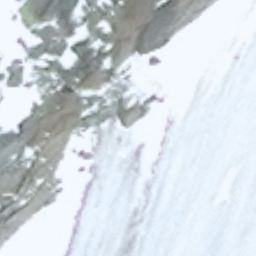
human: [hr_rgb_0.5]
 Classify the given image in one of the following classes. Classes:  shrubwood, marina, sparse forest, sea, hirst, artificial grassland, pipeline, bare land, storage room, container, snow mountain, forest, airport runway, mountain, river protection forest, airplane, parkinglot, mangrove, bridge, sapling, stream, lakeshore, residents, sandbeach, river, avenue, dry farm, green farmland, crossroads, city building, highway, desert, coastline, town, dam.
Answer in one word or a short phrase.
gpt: snow mountain